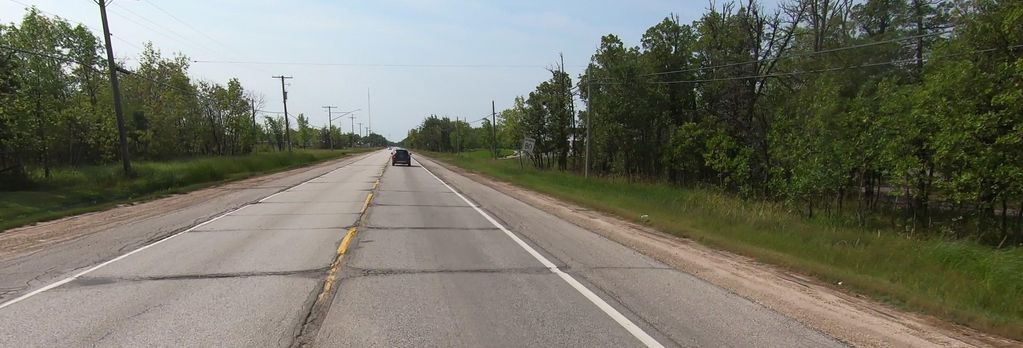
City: winnipeg